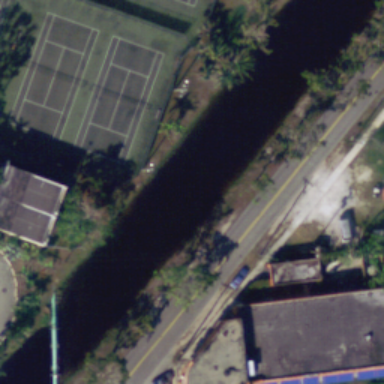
Two tennis courts arranged neatly with a road beside .